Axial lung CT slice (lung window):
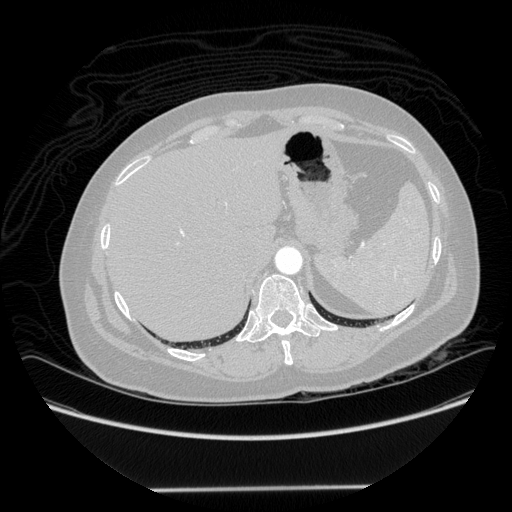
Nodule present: no